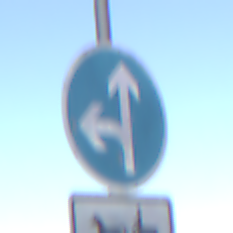
Verkehrszeichen: VorgeschriebeneFahrtrichtungGeradeausOderLinks
Zusatzzeichen unten: MehrspurigeFahrzeugeFrei9
Umgebung: Outdoor, Nature
Tageszeit: SunriseSunset
Wetter: Clear
Licht: Natural
Jahreszeit: NotSpecified
Kontrast: HighContrast